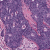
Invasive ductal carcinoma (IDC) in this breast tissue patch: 0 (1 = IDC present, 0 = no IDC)